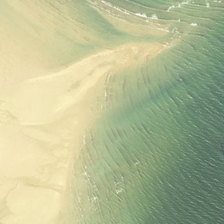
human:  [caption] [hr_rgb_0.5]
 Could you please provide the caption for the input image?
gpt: yellow beach is near a piece of green ocean .

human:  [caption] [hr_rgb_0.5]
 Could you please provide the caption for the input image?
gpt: yellow beach is near a piece of green ocean .

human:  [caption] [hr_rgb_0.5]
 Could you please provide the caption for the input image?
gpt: yellow beach is near a piece of green ocean .

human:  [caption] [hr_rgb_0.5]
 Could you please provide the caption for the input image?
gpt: yellow beach is near a piece of green ocean .

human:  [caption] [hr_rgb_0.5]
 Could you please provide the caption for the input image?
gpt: yellow beach is near a piece of green ocean .